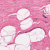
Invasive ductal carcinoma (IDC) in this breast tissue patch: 0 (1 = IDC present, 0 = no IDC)